Interaction volume radius: 5 \u00c5
Interaction volume height: 20 \u00c5
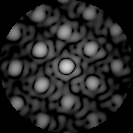
Disorder parameter: 0.2257